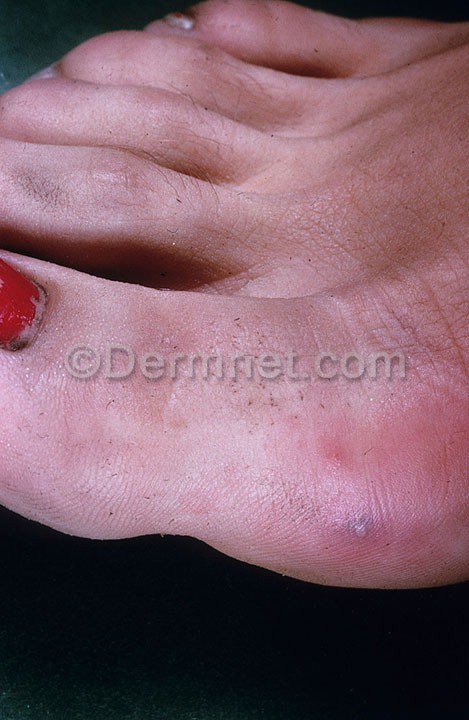
Disease: Herpes HPV and other STDs Photos